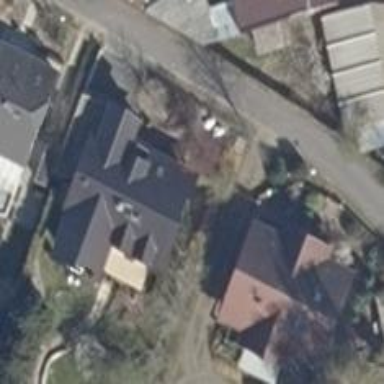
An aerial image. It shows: Detached building.